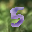
Label: 5